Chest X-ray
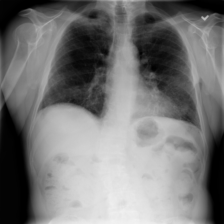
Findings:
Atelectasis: negative
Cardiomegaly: negative
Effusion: negative
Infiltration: negative
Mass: positive
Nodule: negative
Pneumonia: negative
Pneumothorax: negative
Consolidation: positive
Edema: negative
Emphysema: negative
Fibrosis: negative
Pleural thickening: negative
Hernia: negative